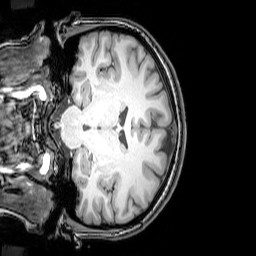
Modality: T1w
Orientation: coronal
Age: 26
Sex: female
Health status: healthy
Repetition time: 0.081 s
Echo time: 0.037 s